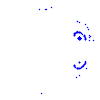
Particle: proton